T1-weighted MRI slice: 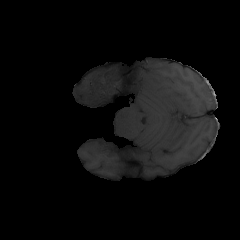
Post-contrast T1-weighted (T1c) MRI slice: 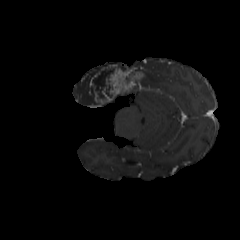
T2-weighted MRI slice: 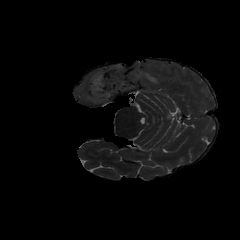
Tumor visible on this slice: yes